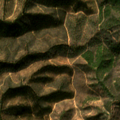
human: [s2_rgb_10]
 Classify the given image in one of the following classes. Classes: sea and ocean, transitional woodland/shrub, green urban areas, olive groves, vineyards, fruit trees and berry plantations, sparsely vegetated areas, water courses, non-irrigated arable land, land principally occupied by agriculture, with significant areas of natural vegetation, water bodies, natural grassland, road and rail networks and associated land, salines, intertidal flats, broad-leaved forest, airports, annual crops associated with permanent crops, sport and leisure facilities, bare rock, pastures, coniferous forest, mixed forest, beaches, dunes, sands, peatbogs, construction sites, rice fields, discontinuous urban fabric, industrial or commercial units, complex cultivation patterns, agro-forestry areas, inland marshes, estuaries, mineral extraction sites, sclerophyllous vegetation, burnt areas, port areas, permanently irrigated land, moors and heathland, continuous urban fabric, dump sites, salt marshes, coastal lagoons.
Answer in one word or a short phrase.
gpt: broad-leaved forest, transitional woodland/shrub